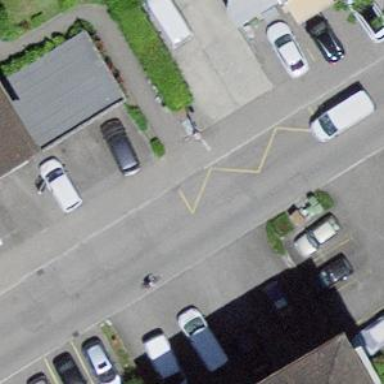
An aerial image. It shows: Bus stop with platform for public transport.